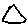
Label: triangle